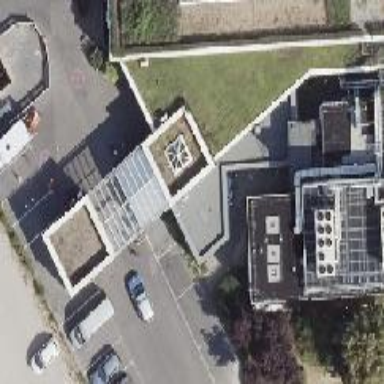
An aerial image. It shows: Entrance designated for emergency ward.